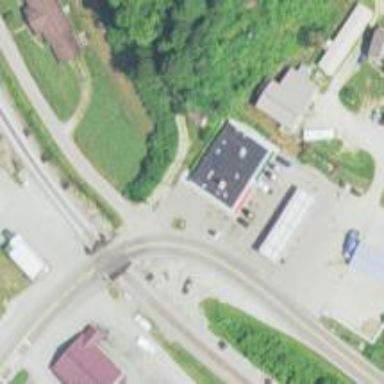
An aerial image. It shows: Convenience shop.